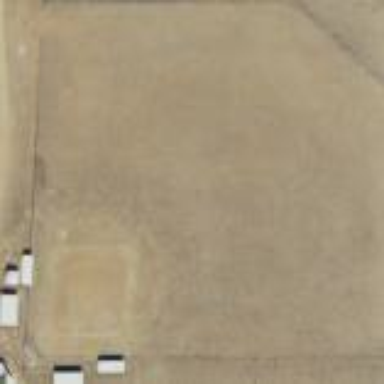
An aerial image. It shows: Baseball pitch for leisure and sports activities.